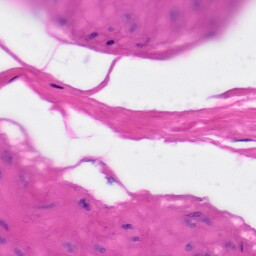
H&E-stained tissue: Skin